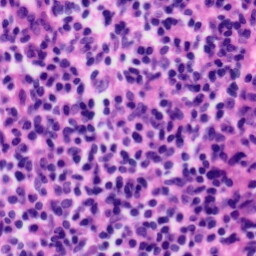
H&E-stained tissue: Tonsil